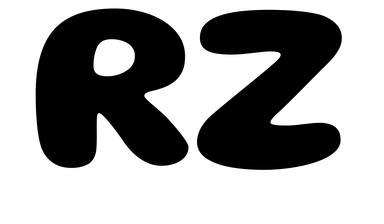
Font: Gluten_Bold